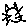
Label: cat